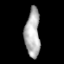
Tissue: lung
Cell type: T cells
Senescence score: 0.2435
Nuclear area (px): 714
Mean DAPI intensity: 175.319